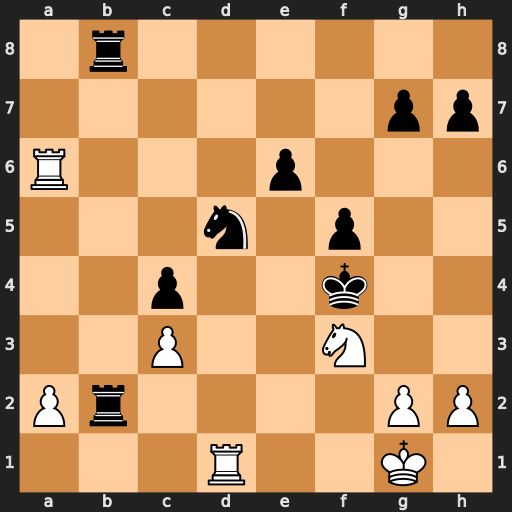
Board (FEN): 1r6/6pp/R3p3/3n1p2/2p2k2/2P2N2/Pr4PP/3R2K1
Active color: w
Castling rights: -
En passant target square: -
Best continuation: Rd4+ Ke3 Rxe6#